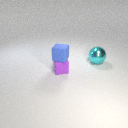
small purple rubber cube to the left of large cyan metal sphere